Question: I'm trying to write a UI in OpenGL and have run into a problem when I resize a control.

As I shrink the panel, the text texture seems to shrink or get corrupted and eventually the buttons do the same. The buttons are not tied to the size of the window, so the problem isn't with calculating the sizes. I printed the size of the text texture and the button sizes and they stayed consistent during the test.
So every time I resize the window, here is what is happening:
'''
onResize
Delete TexturedRectangle object
| Delete 9 sprites (including vertex data) used for the TexturedRectangle
| Delete the RenderTexture
New TexturedRectangle Object
| Create 9 sprites (new vertex data) for the textured rectangle
| Render the rectangle using the 9 sprites to a new RenderTexture the size of the window
'''
I went through the code and made sure I am deleting the old data off the gpu before creating new buffers. Are my buffers getting corrupted or is the way I'm rendering to the RenderTextures incorrect? I checked glGetError() and get no errors during run time. Could the problem be with the OpenGL stack? I can't tell where the problem is because the buttons aren't changed at all when I resize the window.
'''
Sprite::Sprite()
: ISprite(), mVbo(0) {
mDiffuse = ResourceCache::getSingleton().getTexture("Texture_NOTFOUND");
createVbo();
}
Sprite::Sprite(ITexture *diffuse, FloatRect textureBounds)
: ISprite(), mVbo(0) {
mDiffuse = diffuse;
if(textureBounds.x == 0 && textureBounds.y == 0) {
mTextureBounds = diffuse->getBounds();
} else {
mTextureBounds = textureBounds;
}
createVbo();
}
Sprite::~Sprite() {
glDeleteBuffers(1, &mVbo);
}
void Sprite::draw(IRenderTarget *target, RenderState *state) const {
glEnableClientState(GL_VERTEX_ARRAY);
glEnableClientState(GL_TEXTURE_COORD_ARRAY);
glBindBuffer(GL_ARRAY_BUFFER, mVbo);
switch(state->getRenderMode()) {
default:
case RenderState::DIFFUSE:
mDiffuse->bindTexture();
break;
case RenderState::NORMAL_MAP:
mNormalMap->bindTexture();
break;
case RenderState::HEIGHT_MAP:
mHeightMap->bindTexture();
break;
};
glPushMatrix();
glTranslatef(mPosition.x, mPosition.y, mPosition.z);
glColor4f(mColor.r, mColor.g, mColor.b, mColor.a);
glVertexPointer(3, GL_FLOAT, sizeof(Vertex), (void*)offsetof(Vertex, x));
glTexCoordPointer(2, GL_FLOAT, sizeof(Vertex), (void*)offsetof(Vertex, tx));
glDrawArrays(GL_TRIANGLE_STRIP, 0, 4);
glPopMatrix();
glBindBuffer(GL_ARRAY_BUFFER, 0);
glDisableClientState(GL_TEXTURE_COORD_ARRAY);
glDisableClientState(GL_VERTEX_ARRAY);
}
void Sprite::createVbo() {
if(mVbo != 0) {
glDeleteBuffers(1, &mVbo);
}
// Generate the VBO
glGenBuffers(1, &mVbo);
Vector2f size = getSize();
float texW = mDiffuse->getWidth();
float texH = mDiffuse->getHeight();
float srcW = size.x / texW;
float srcH = size.y / texH;
// Calculate the vertices
Vertex verts[] = {{0.f, 0.f, 0.f, mTextureBounds.x / texW, mTextureBounds.y / texH},
{size.x, 0.f, 0.f, (mTextureBounds.x / texW) + srcW, mTextureBounds.y / texH},
{0.f, size.y, 0.f, mTextureBounds.x / texW, (mTextureBounds.y / texH ) + srcH},
{size.x, size.y, 0.f, (mTextureBounds.x / texW) + srcW, (mTextureBounds.y / texH) + srcH}};
int vertSize = sizeof(verts);
// Bind the VBO
glBindBuffer(GL_ARRAY_BUFFER, mVbo);
// Submit the vertex data to the GPU
glBufferData(GL_ARRAY_BUFFER, sizeof(Vertex) * 4, &verts[0].x, GL_STATIC_DRAW_ARB);
// Unbind the VBO
glBindBuffer(GL_ARRAY_BUFFER, 0);
}
'''
Repeating Sprite
'''
RepeatingSprite::RepeatingSprite(Texture *diffuseTexture, FloatRect spriteBounds, int xRepeat, int yRepeat)
: ISprite(), mXRepeat(xRepeat), mYRepeat(yRepeat) {
mVbo = 0;
mDiffuse = diffuseTexture;
mTextureBounds = spriteBounds;
createVbo();
}
RepeatingSprite::~RepeatingSprite() {
glDeleteBuffers(1, &mVbo);
}
void RepeatingSprite::draw(IRenderTarget *target, RenderState *state) const {
glEnableClientState(GL_VERTEX_ARRAY);
glEnableClientState(GL_TEXTURE_COORD_ARRAY);
glBindBuffer(GL_ARRAY_BUFFER, mVbo);
switch(state->getRenderMode()) {
default:
case RenderState::DIFFUSE:
mDiffuse->bindTexture();
break;
case RenderState::NORMAL_MAP:
mNormalMap->bindTexture();
break;
case RenderState::HEIGHT_MAP:
mHeightMap->bindTexture();
break;
};
glPushMatrix();
glTranslatef(mPosition.x, mPosition.y, mPosition.z);
glColor4f(mColor.r, mColor.g, mColor.b, mColor.a);
glVertexPointer(3, GL_FLOAT, sizeof(Vertex), (void*)offsetof(Vertex, x));
glTexCoordPointer(2, GL_FLOAT, sizeof(Vertex), (void*)offsetof(Vertex, tx));
glDrawArrays(GL_QUADS, 0, (mXRepeat * mYRepeat) * 4);
glPopMatrix();
glBindBuffer(GL_ARRAY_BUFFER, 0);
glDisableClientState(GL_TEXTURE_COORD_ARRAY);
glDisableClientState(GL_VERTEX_ARRAY);
}
void RepeatingSprite::createVbo() {
int totalRepeats = mXRepeat * mYRepeat;
float textureWidth = mDiffuse->getWidth();
float textureHeight = mDiffuse->getHeight();
Vertex *vertices = new Vertex[totalRepeats*4];
int counter = 0;
// For each sprite count, create a quad
for(float y = 0; y < mYRepeat; y++) {
for(float x = 0; x < mXRepeat; x++) {
Vertex v1 = {x * mTextureBounds.w,
y * mTextureBounds.h, 0.f,
mTextureBounds.x / textureWidth,
mTextureBounds.y / textureHeight};
Vertex v2 = {x * mTextureBounds.w + mTextureBounds.w,
y * mTextureBounds.h, 0.f,
(mTextureBounds.x / textureWidth) + (mTextureBounds.w / textureWidth),
mTextureBounds.y / textureHeight};
Vertex v3 = {x * mTextureBounds.w,
y * mTextureBounds.h + mTextureBounds.h, 0.f,
mTextureBounds.x / textureWidth,
(mTextureBounds.y / textureHeight) + (mTextureBounds.h / textureHeight)};
Vertex v4 = {x * mTextureBounds.w + mTextureBounds.w,
y * mTextureBounds.h + mTextureBounds.h, 0.f,
(mTextureBounds.x / textureWidth) + (mTextureBounds.w / textureWidth),
(mTextureBounds.y / textureHeight) + (mTextureBounds.h / textureHeight)};
vertices[counter] = v1;
counter++;
vertices[counter] = v2;
counter++;
vertices[counter] = v4;
counter++;
vertices[counter] = v3;
counter++;
}
}
glGenBuffers(1, &mVbo);
glBindBuffer(GL_ARRAY_BUFFER, mVbo);
glBufferData(GL_ARRAY_BUFFER, sizeof(Vertex) * (totalRepeats*4), &vertices[0].x, GL_STATIC_DRAW_ARB);
glBindBuffer(GL_ARRAY_BUFFER, 0);
delete[] vertices;
}
'''
Render Texture
'''
RenderTexture::RenderTexture(float width, float height) {
mWidth = width;
mHeight = height;
// Create the color buffer
glGenTextures(1, &mId);
glBindTexture(GL_TEXTURE_2D, mId);
glTexParameterf(GL_TEXTURE_2D, GL_TEXTURE_WRAP_S, GL_CLAMP_TO_EDGE);
glTexParameterf(GL_TEXTURE_2D, GL_TEXTURE_WRAP_T, GL_CLAMP_TO_EDGE);
glTexParameterf(GL_TEXTURE_2D, GL_TEXTURE_MAG_FILTER, GL_NEAREST);
glTexParameterf(GL_TEXTURE_2D, GL_TEXTURE_MIN_FILTER, GL_NEAREST);
glTexImage2D(GL_TEXTURE_2D, 0, GL_RGBA, (int)mWidth, (int)mHeight, 0, GL_RGBA, GL_UNSIGNED_BYTE, NULL);
glBindTexture(GL_TEXTURE_2D, 0);
// Create the framebuffer
glGenFramebuffers(1, &mFbo);
glBindFramebuffer(GL_FRAMEBUFFER, mFbo);
glFramebufferTexture2D(GL_FRAMEBUFFER, GL_COLOR_ATTACHMENT0, GL_TEXTURE_2D, mId, 0);
GLenum err = glCheckFramebufferStatus(GL_FRAMEBUFFER);
assert(err == GL_FRAMEBUFFER_COMPLETE); // Make sure texture is valid
glBindFramebuffer(GL_FRAMEBUFFER, 0);
}
RenderTexture::~RenderTexture() {
glDeleteBuffers(1, &mFbo);
glDeleteTextures(1, &mId);
mFbo = 0;
}
void RenderTexture::preDraw() {
// store the glViewport and glEnable states
glPushAttrib(GL_VIEWPORT_BIT);
// Bind the frame buffer
//glBindTexture(GL_TEXTURE_2D, 0);
glBindFramebuffer(GL_FRAMEBUFFER, mFbo);
// Save the current matrix
glPushMatrix();
glLoadIdentity();
// Setup the projection matrix for the render target
glMatrixMode(GL_PROJECTION);
glPushMatrix();
glLoadIdentity();
glViewport(0, 0, (int)mWidth, (int)mHeight);
glOrtho(0, mWidth, 0.f, mHeight, 0.f, 100.f);
glClear(GL_COLOR_BUFFER_BIT | GL_DEPTH_BUFFER_BIT | GL_STENCIL_BUFFER_BIT);
glDrawBuffer(GL_COLOR_ATTACHMENT0);
}
void RenderTexture::postDraw() {
// Pop the render target's projection matrix off the stack
glPopMatrix();
// Restore previouse projection matrix
glPopMatrix();
glBindFramebuffer(GL_FRAMEBUFFER, 0);
// Restore the previous viewport settings
glPopAttrib();
}
'''
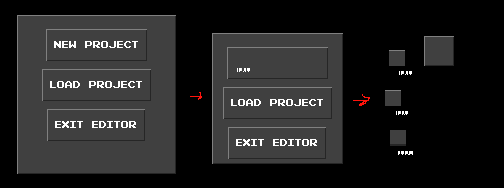
Answer: In OpenGL, when you apply a transform of some sort to an object and see other objects being affected, a good place to start looking is your transform and stack manipulation logic.
So in 'RenderTexture::preDraw()' you have:
'''
glPushMatrix();
// ...
glMatrixMode(GL_PROJECTION);
glPushMatrix();
'''
and in 'RenderTexture::postDraw()':
'''
glPopMatrix();
// Restore previouse projection matrix
glPopMatrix();
'''
without any call to 'glMatrixMode()' between them.
It won't work properly like this. Each matrix mode has its own stack, so that second 'glPopMatrix()' is popping off the wrong stack.
You will need to go something like:
'''
glPopMatrix();
glMatrixMode(GL_MODELVIEW);
glPopMatrix();
'''